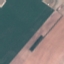
Land use / land cover class: AnnualCrop